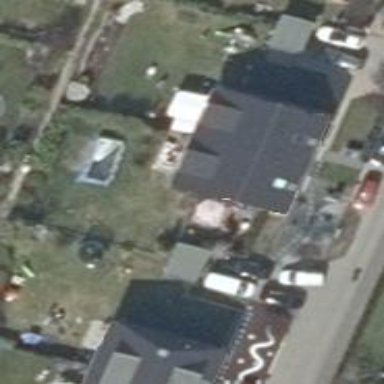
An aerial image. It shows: Gabled house with white exterior. The roof is made of black roof tiles.